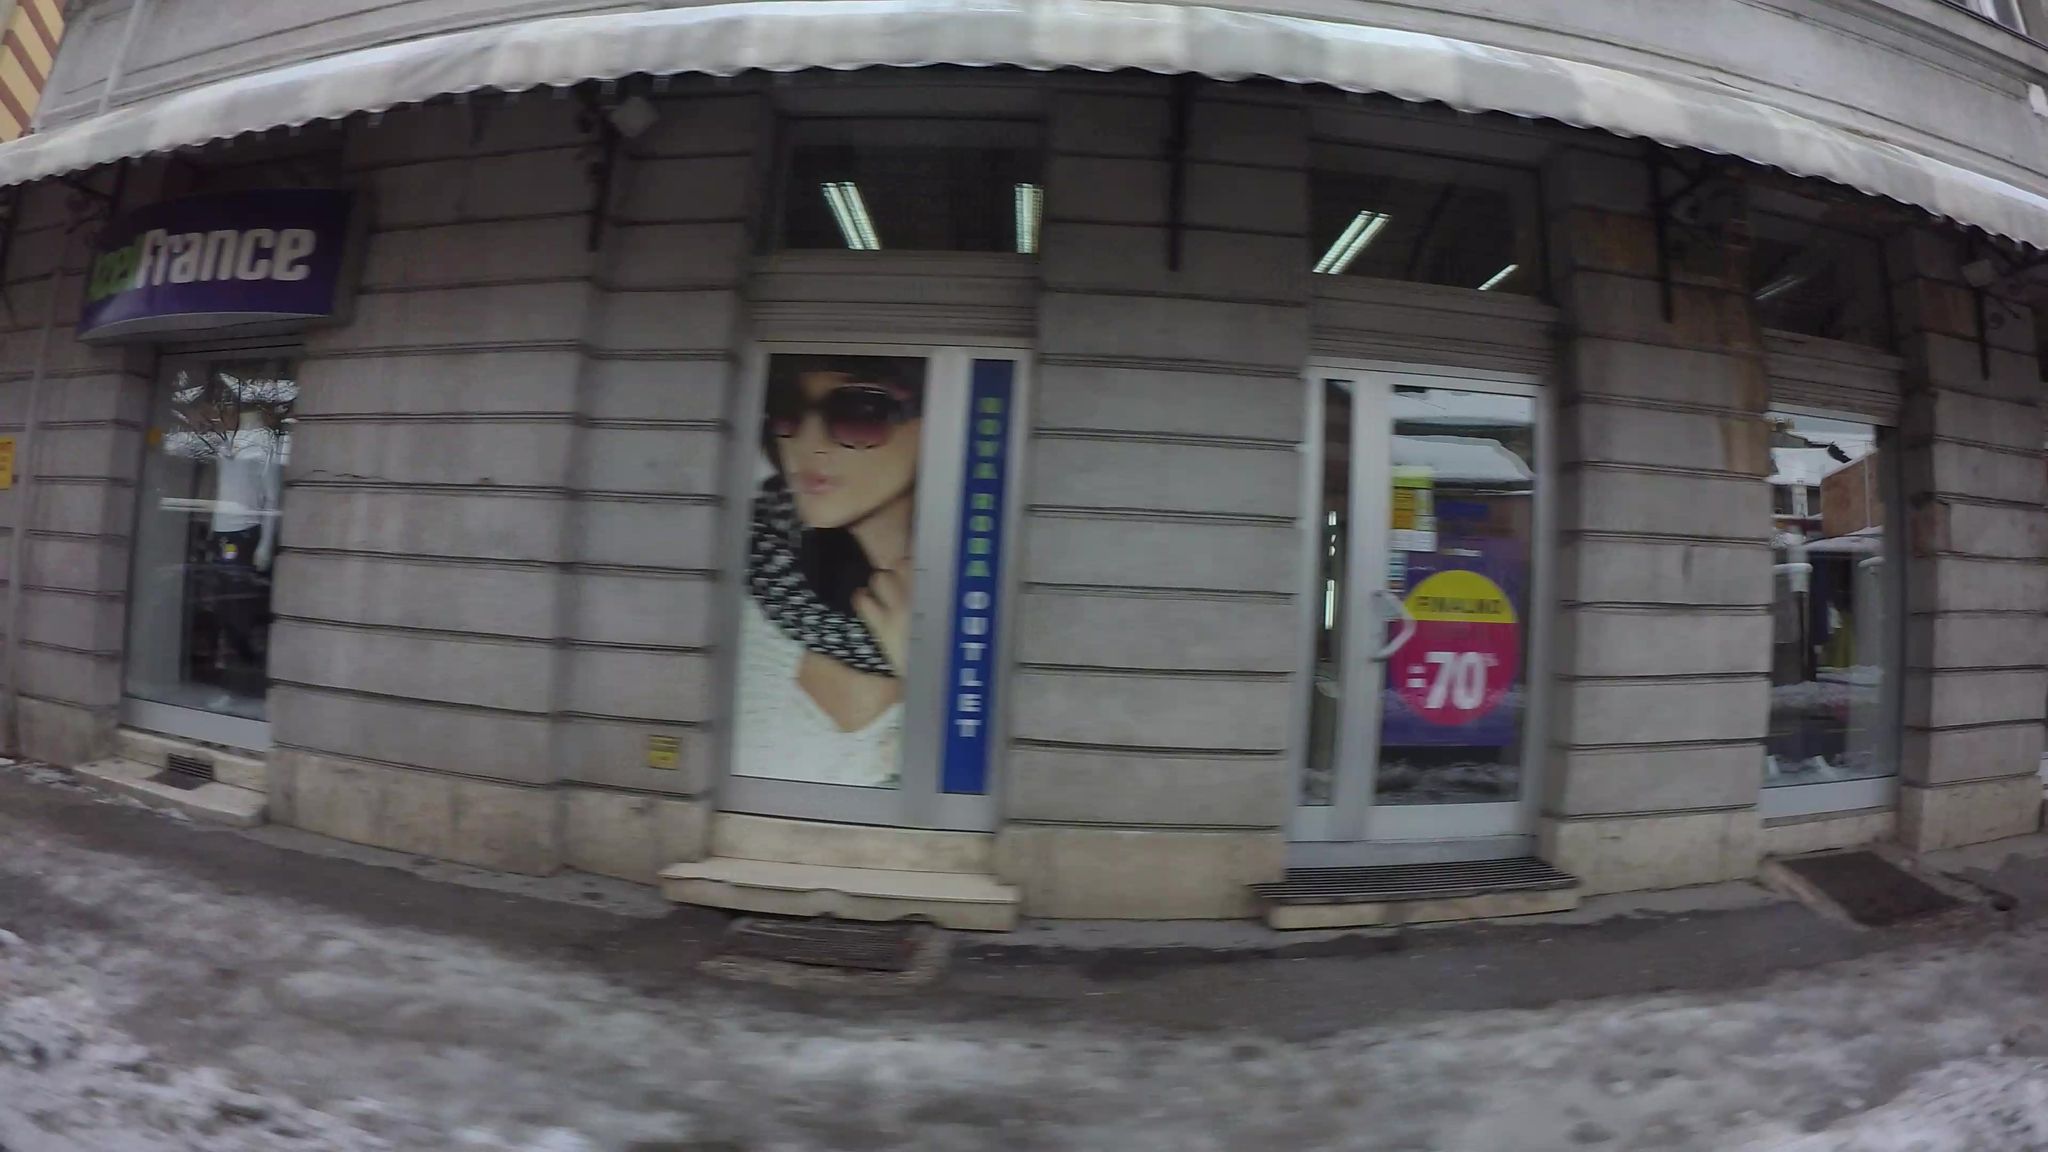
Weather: snowy
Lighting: day
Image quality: slightly poor
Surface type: walking surface
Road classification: primary
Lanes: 2
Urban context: urban centre
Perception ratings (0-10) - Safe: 6.7, Lively: 6.13, Beautiful: 2.18, Boring: 3.86, Depressing: 6.61, Wealthy: 3.81